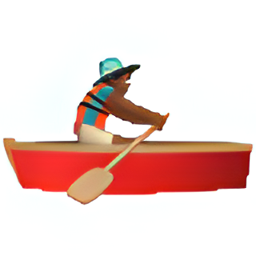
Name: man rowing boat type 5
Emoji: 🚣🏾‍♂️
Group: People & Body
Sub-group: person-sport